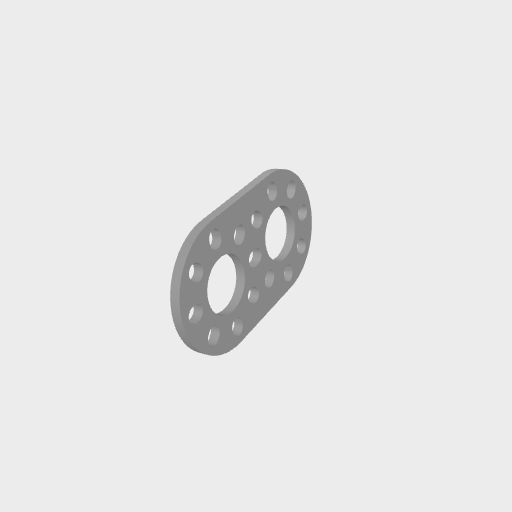
Part: PatternPlateRoundEnd2H